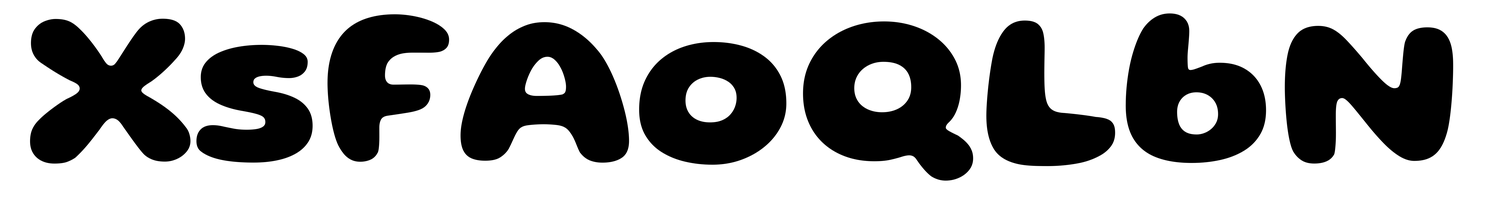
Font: Gluten_Bold